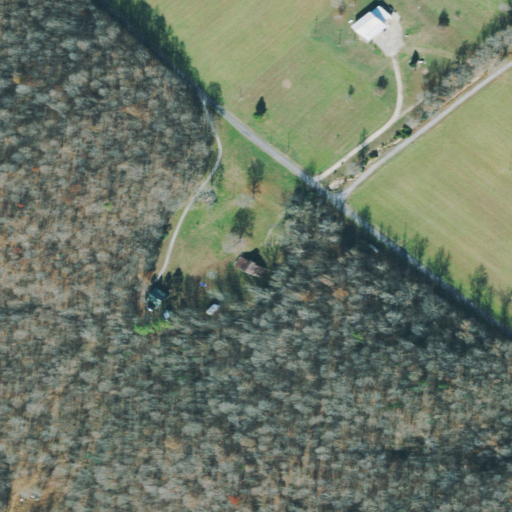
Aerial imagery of valley in Tennessee named Jack Melton Hollow containing deciduous forest, pasture, open development, and medium intensity development